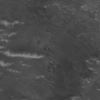
Label: not_dusty